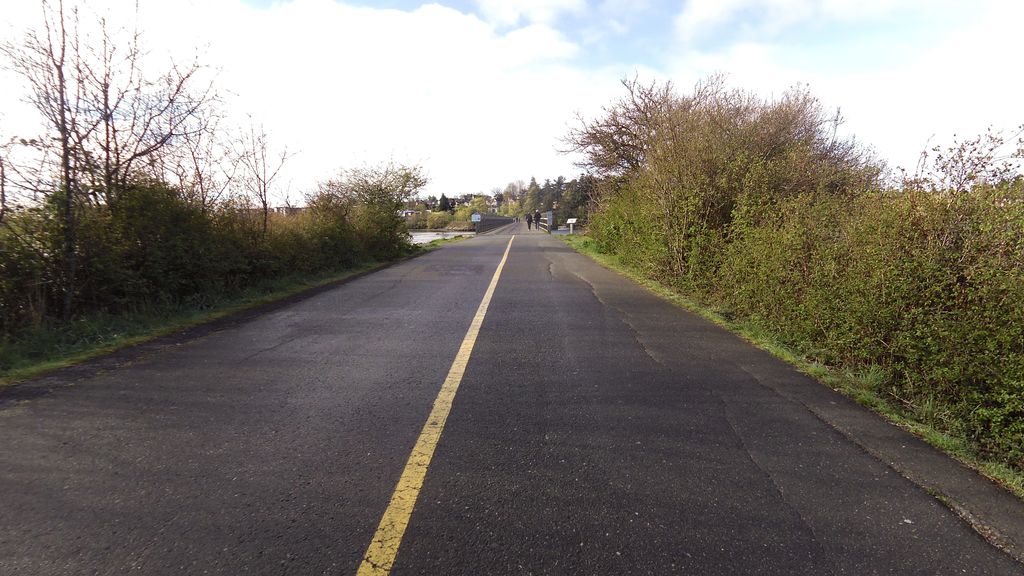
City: victoria